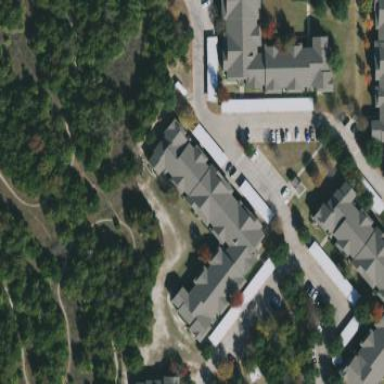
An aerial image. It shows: Image showing building with apartments.